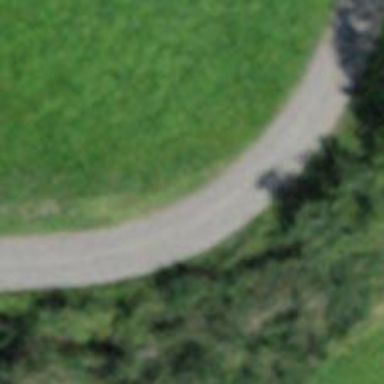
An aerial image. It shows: Unclassified road with paved surface.